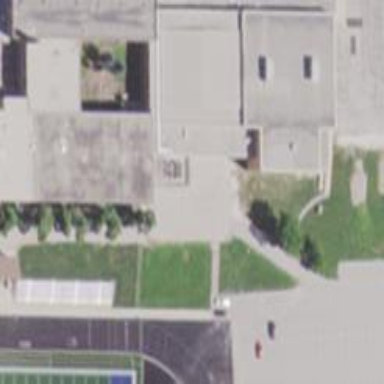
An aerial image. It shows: School building.